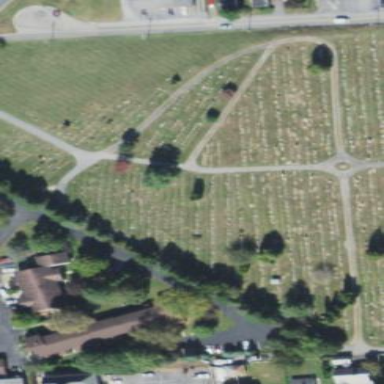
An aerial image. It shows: Cemetery.